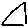
Label: triangle